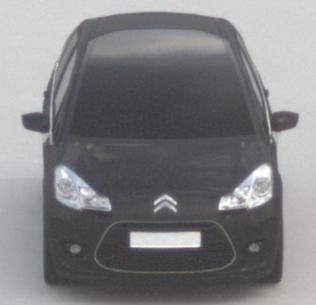
Make: Citroen
Model: C3 1.1
Detailed model: C3 (II)
Model produced from: 2010/01
Model produced until: 2012/03
Doors: 5
Color: black
Road condition: dry road
Daytime: midday
Contrast: low contrast